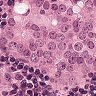
Metastatic tissue present: yes